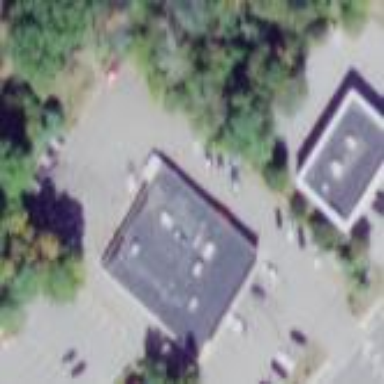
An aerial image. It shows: Retail area.